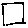
Label: square